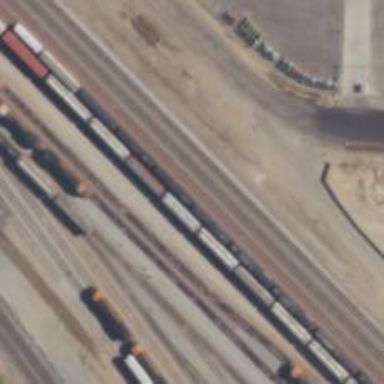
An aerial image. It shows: Railway yard used for servicing trains.